Question: I'm trying to implement a layout in android which consists of several 'TextView's and some buttons. I want one of the 'TextView's (which is a log of the game I'm implementing) to take up all available space it has, and be scrollable if there's too much text to display. However, I can't seem to get it to no overlay views below it when it expands - instead, it stop at the bottom of the screen:

In this screenshot, there's a "scoreboard" TextView, a "hand" TextView, a "log" TextView and a LinearLayout with several buttons. All 'TextView's have dynamic length, but the first two aren't supposed to take up more than a few lines. The Trouble is, that the log expands and covers the button below it (on the plus side, it is scrollable). Can you show me how to fix this?
Here's the layout XML:
'''
<?xml version="1.0" encoding="utf-8"?>
<RelativeLayout xmlns:android="http://schemas.android.com/apk/res/android"
android:layout_width="fill_parent"
android:layout_height="wrap_content" >
<TextView
android:id="@+id/scoreboard"
android:layout_width="wrap_content"
android:layout_height="wrap_content"
android:layout_alignParentTop="true"
android:text="Scoreboard" />
<TextView
android:id="@+id/handinfo"
android:layout_width="wrap_content"
android:layout_height="wrap_content"
android:layout_below="@+id/scoreboard"
android:text="Hand" />
<LinearLayout
android:id="@+id/linearLayout1"
android:layout_width="wrap_content"
android:layout_height="wrap_content"
android:layout_alignParentBottom="true" >
<Button
android:id="@+id/stay"
android:layout_width="wrap_content"
android:layout_height="wrap_content"
android:enabled="false"
android:text="Stay" />
<Button
android:id="@+id/leave"
android:layout_width="wrap_content"
android:layout_height="wrap_content"
android:enabled="false"
android:text="Leave" />
<Button
android:id="@+id/pay"
android:layout_width="wrap_content"
android:layout_height="wrap_content"
android:enabled="false"
android:text="Pay" />
<Button
android:id="@+id/payWithWild"
android:layout_width="wrap_content"
android:layout_height="wrap_content"
android:enabled="false"
android:text="Pay Wild" />
<Button
android:id="@+id/dontPay"
android:layout_width="wrap_content"
android:layout_height="wrap_content"
android:enabled="false"
android:text="Don&apos;t Pay" />
</LinearLayout>
<ScrollView
android:layout_width="fill_parent"
android:layout_height="wrap_content"
android:layout_below="@+id/handinfo" >
<TextView
android:layout_width="wrap_content"
android:layout_height="wrap_content"
android:id="@+id/log"
android:text="" />
</ScrollView>
</RelativeLayout>
'''
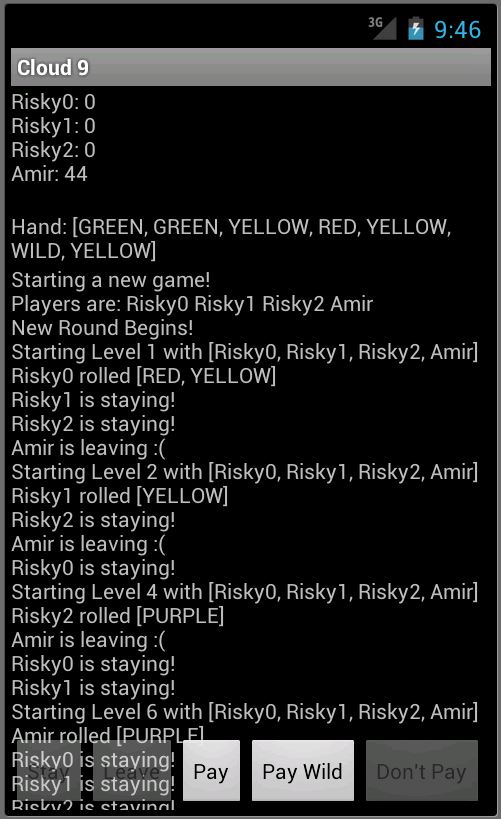
Answer: Add the following attributes to your 'ScrollView' and it should fix the display:
'''
android:layout_below="@id/handinfo"
android:layout_above="@id/linearLayout1"
'''